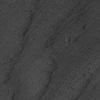
Atmospheric dust classification: not_dusty